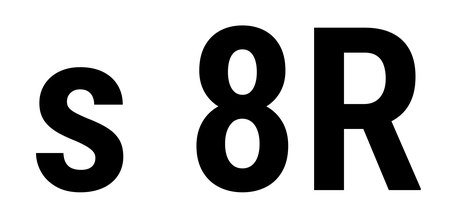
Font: Roboto_Condensed_SemiBold